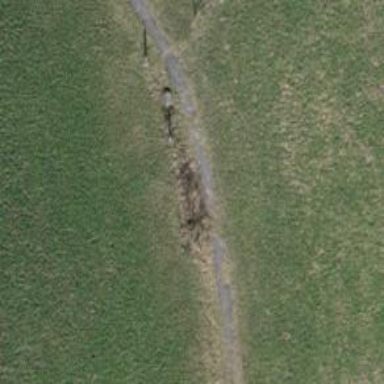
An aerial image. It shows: Footway covered with grass.